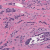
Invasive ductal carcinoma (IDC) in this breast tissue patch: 1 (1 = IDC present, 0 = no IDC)